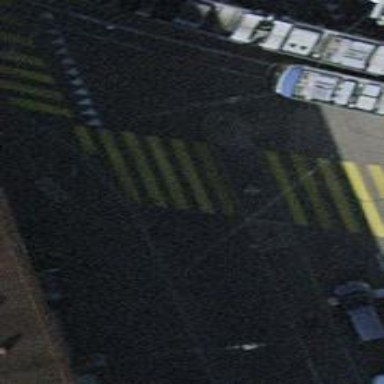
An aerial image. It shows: Zebra crossing with traffic signals. The crossing is marked by traffic lights.